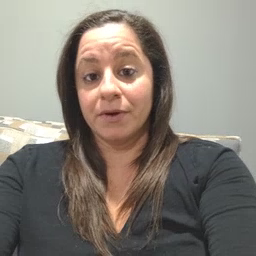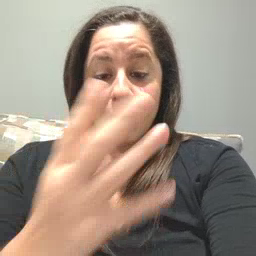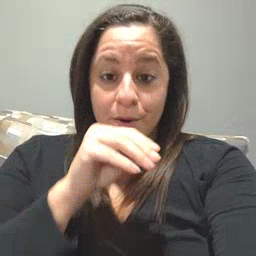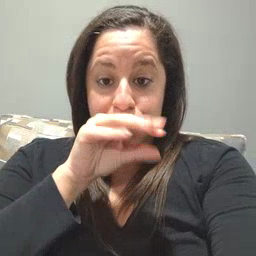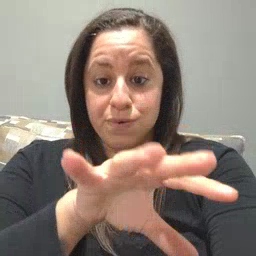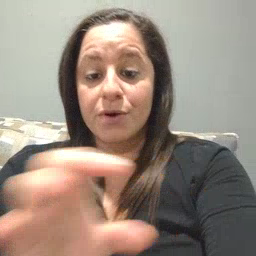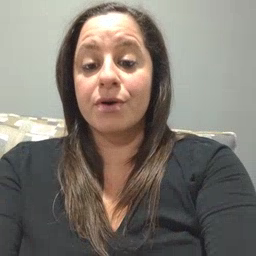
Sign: blow